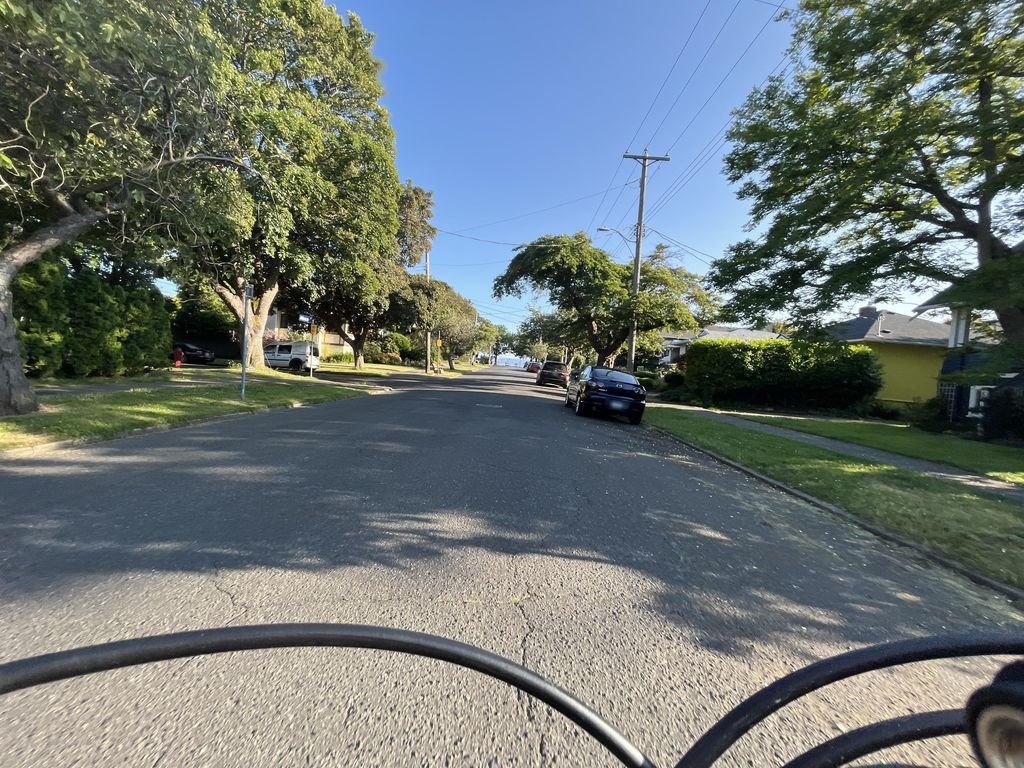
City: victoria